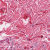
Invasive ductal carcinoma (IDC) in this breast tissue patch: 0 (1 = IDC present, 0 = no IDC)